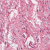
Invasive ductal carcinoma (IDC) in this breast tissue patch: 0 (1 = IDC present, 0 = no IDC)